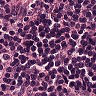
Metastatic tissue present: no